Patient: sex F, age 53
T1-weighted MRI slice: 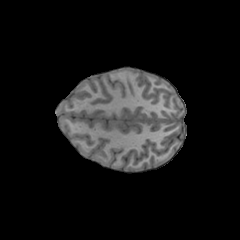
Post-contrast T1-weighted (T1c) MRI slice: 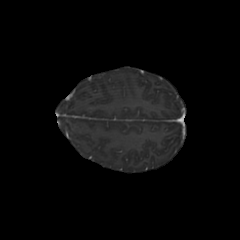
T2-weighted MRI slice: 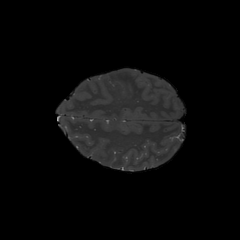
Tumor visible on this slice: no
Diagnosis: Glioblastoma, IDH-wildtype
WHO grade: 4